Question: I need a button inside a settings bundle like Twitter application.

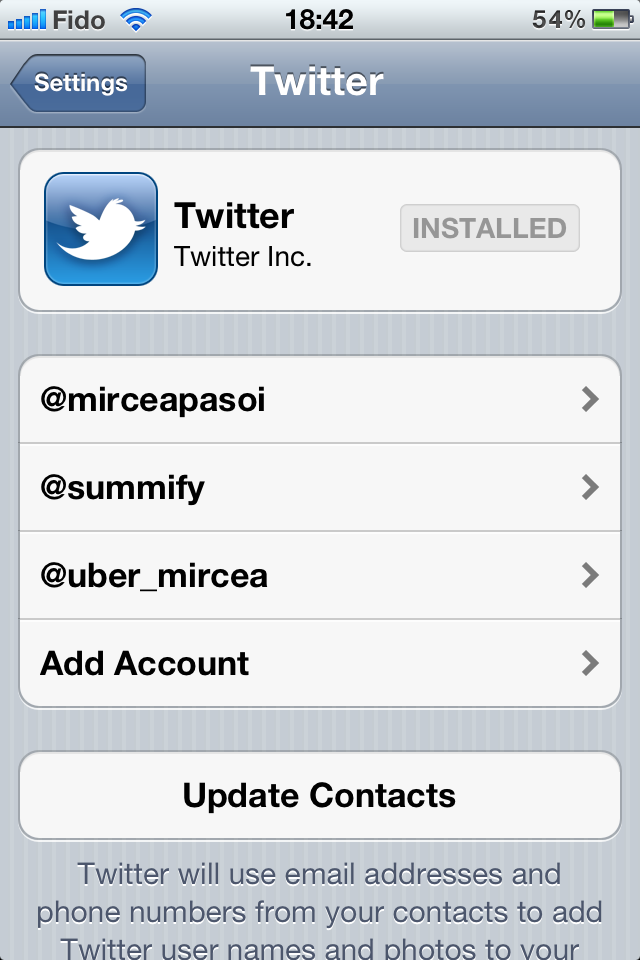
Answer: Try this this help you to create a custom settings
<URL>